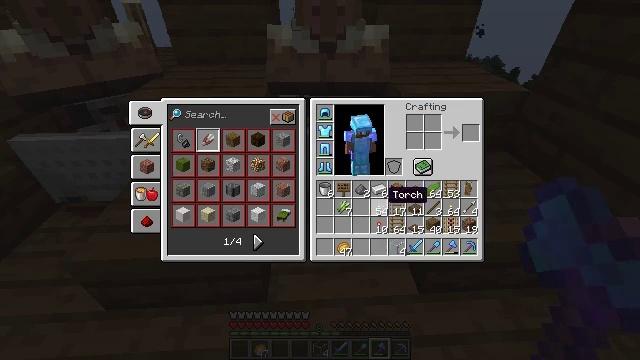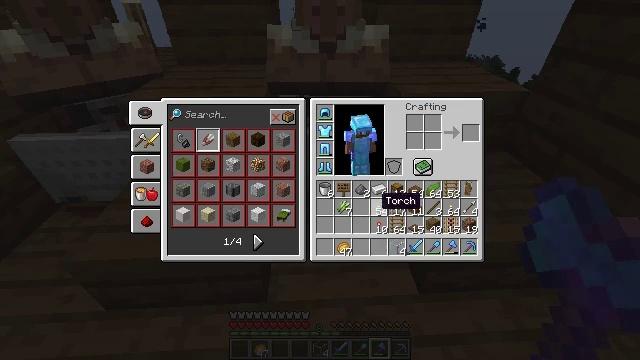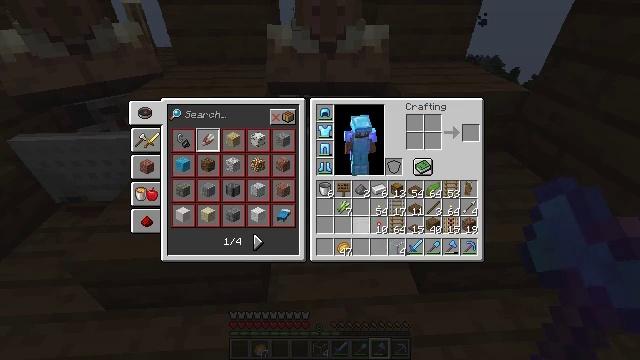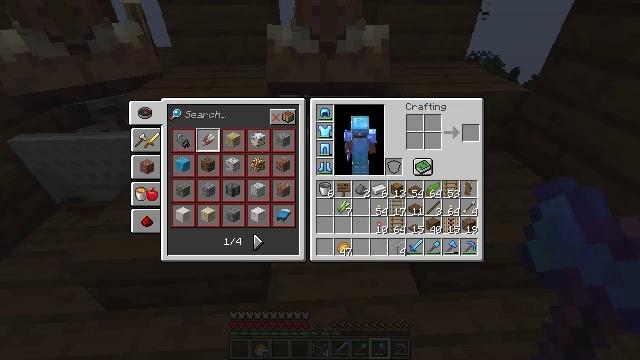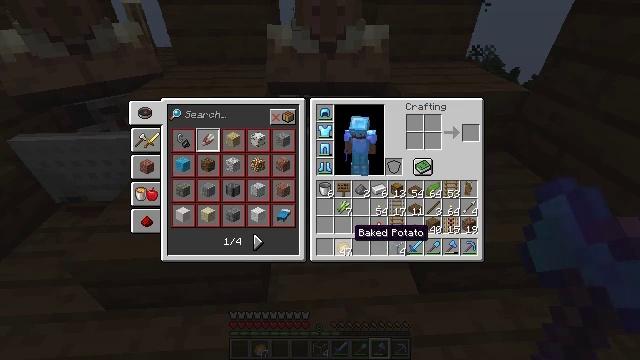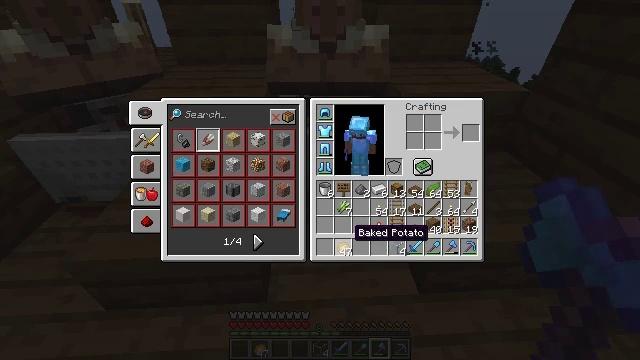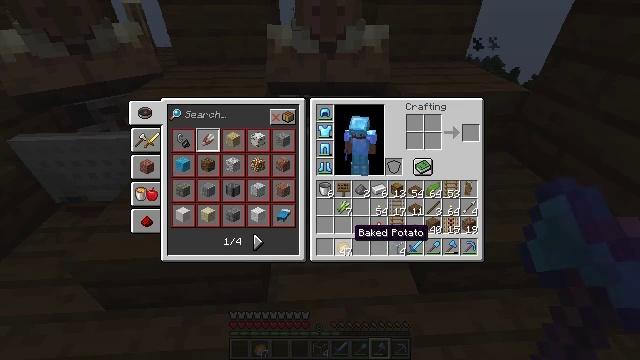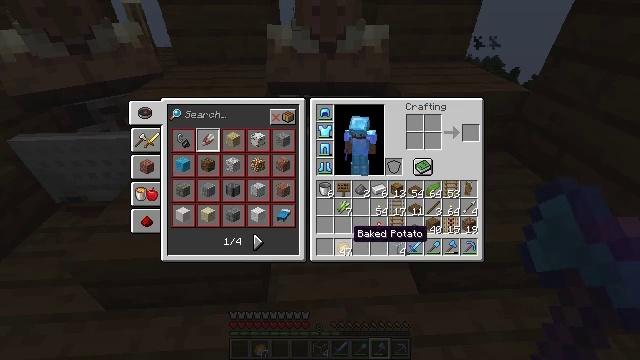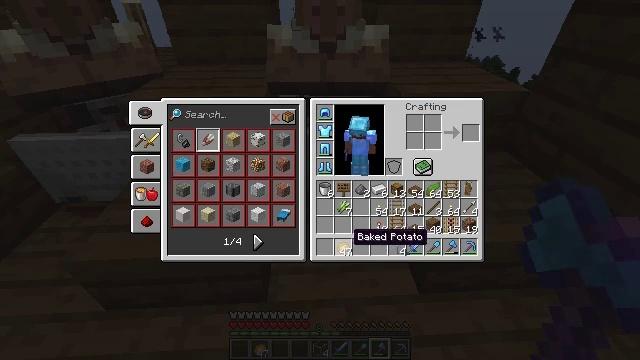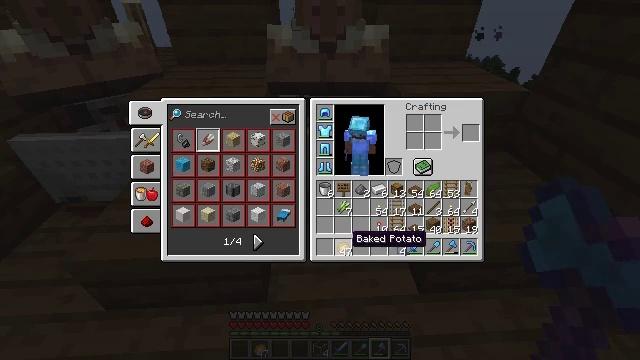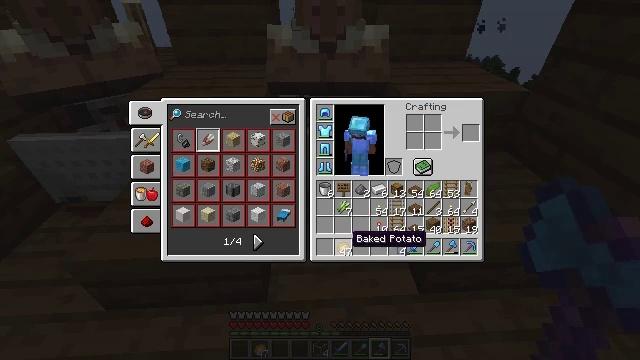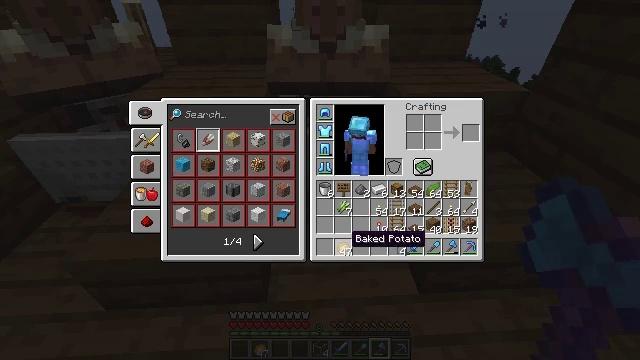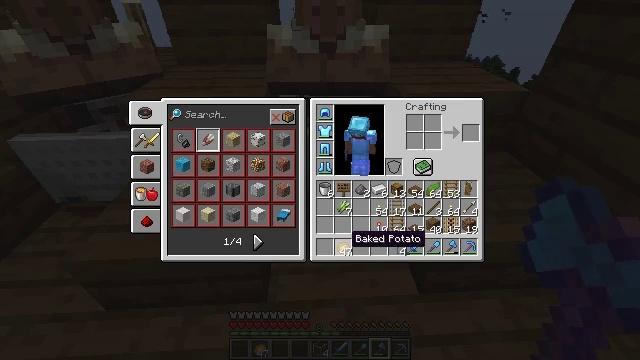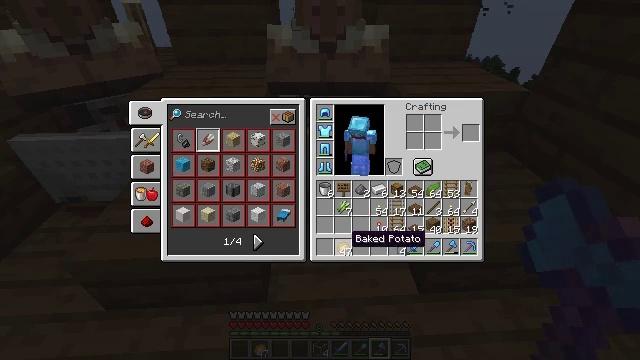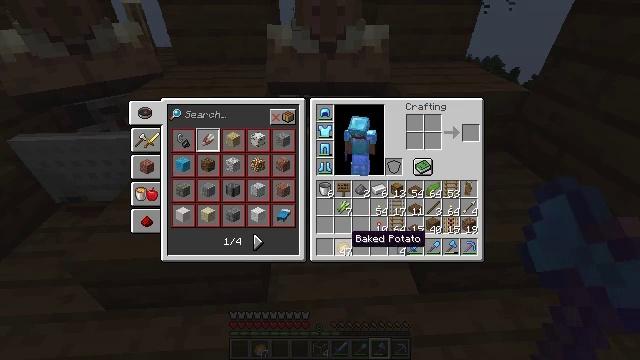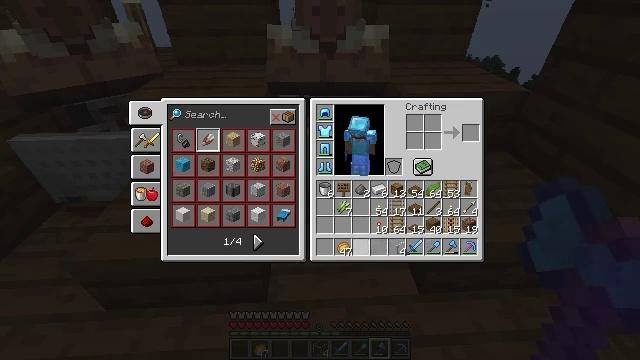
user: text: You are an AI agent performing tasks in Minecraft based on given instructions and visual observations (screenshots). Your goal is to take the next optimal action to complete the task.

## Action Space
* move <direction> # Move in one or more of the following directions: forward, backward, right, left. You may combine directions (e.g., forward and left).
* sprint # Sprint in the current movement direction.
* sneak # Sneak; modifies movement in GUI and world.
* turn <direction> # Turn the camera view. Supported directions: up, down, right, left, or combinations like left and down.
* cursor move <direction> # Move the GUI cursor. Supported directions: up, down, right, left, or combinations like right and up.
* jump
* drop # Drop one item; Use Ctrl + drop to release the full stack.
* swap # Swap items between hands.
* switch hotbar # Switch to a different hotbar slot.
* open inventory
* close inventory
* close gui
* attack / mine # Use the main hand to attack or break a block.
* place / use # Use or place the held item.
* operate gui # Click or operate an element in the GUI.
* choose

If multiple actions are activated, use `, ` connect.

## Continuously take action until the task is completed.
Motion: motion action
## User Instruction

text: Remove a spruce sign from the inventory.
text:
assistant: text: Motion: cursor move left
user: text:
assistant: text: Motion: cursor move left and down
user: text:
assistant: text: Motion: cursor move left and down
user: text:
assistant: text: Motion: no_op
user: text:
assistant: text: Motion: no_op
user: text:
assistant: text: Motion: no_op
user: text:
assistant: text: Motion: no_op
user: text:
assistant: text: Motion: no_op
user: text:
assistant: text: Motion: no_op
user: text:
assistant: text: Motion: no_op
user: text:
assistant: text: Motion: no_op
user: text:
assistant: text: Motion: no_op
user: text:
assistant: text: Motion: no_op
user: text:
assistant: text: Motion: no_op
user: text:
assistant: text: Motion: cursor move right
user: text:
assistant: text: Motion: cursor move right
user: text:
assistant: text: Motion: cursor move right
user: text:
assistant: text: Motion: no_op
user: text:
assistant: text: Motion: no_op
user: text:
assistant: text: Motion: no_op
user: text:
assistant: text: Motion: no_op
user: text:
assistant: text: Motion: no_op
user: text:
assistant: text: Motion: no_op
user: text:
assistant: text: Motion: cursor move left and up
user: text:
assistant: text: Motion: cursor move left and up
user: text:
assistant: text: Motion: cursor move left
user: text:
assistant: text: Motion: no_op
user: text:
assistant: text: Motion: no_op
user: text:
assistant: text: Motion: no_op
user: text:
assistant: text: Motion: no_op